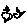
Label: bird